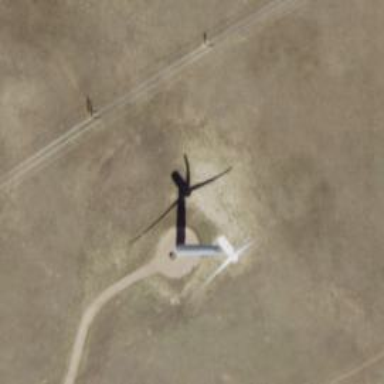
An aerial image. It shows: Wind generator powered by wind turbine.